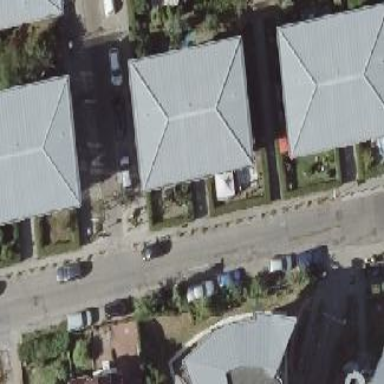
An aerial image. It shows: Maroon apartment building with hipped grey roof.